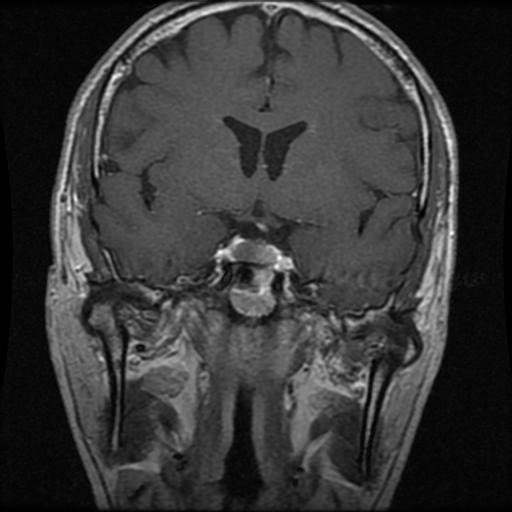
Label: pituitary